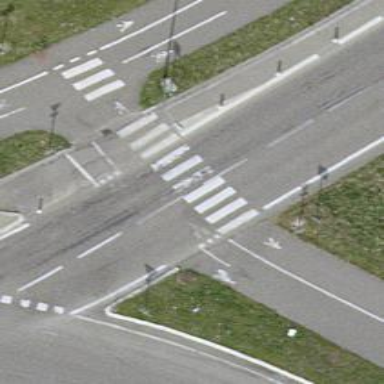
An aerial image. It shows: Marked zebra crossing on the road.